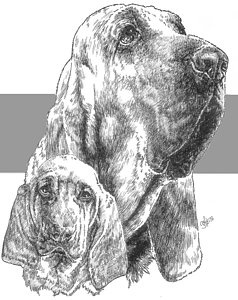
Label: bloodhound, sleuthhound